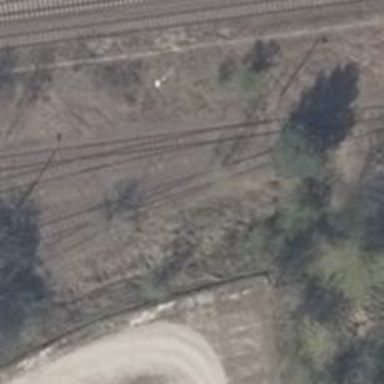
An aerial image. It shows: Railway switch with the turnout side on the left.